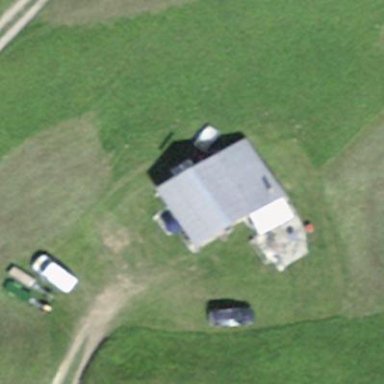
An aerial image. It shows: Simple house.